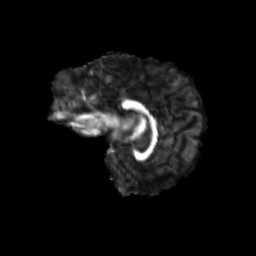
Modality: FA
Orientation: sagittal
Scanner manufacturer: siemens
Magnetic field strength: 3 T
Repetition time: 9.2 s
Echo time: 0.084 s